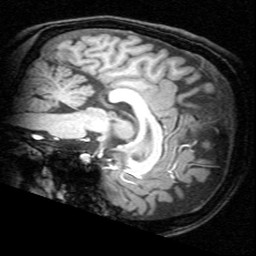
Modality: T1w
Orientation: sagittal
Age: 26
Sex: female